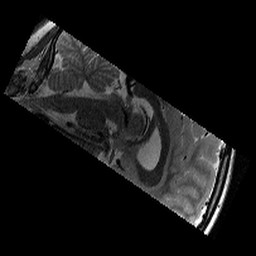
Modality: T2w
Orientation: sagittal
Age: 11
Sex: male
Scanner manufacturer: siemens
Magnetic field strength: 3 T
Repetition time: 9.23 s
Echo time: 0.067 s